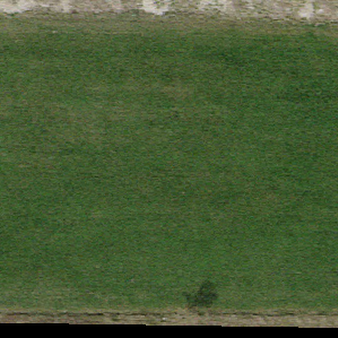
Label: other